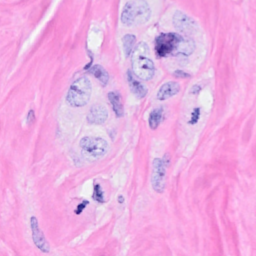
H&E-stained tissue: Breast